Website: lowes
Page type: billing-address
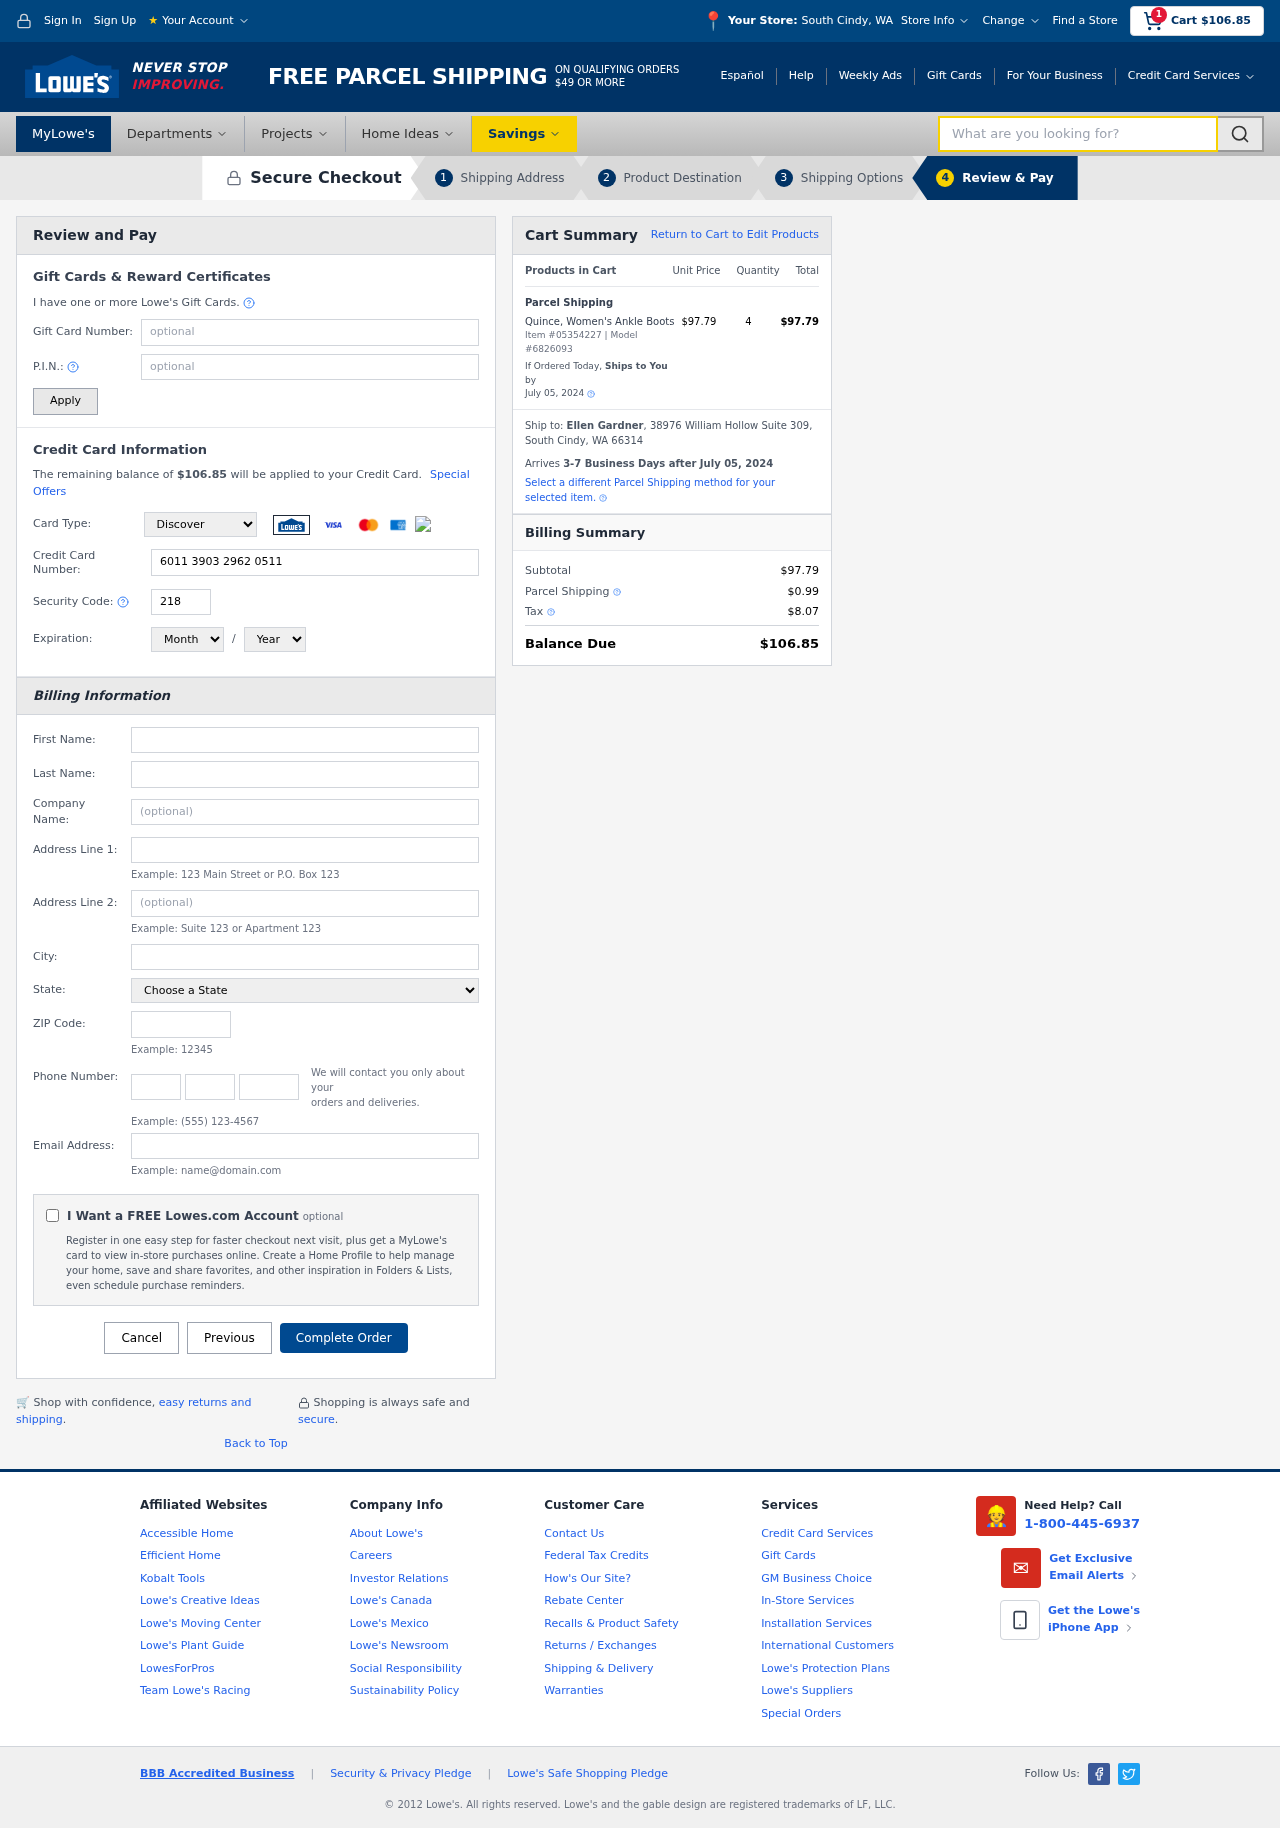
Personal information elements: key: PII_CARD_CVV
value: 218
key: PII_CARD_EXPIRY_MONTH
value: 06
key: PII_CARD_EXPIRY_YEAR
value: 26
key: PII_CARD_NUMBER
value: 6011 3903 2962 0511
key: PII_CARD_TYPE
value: Discover
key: PII_CITY
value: South Cindy
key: PII_CITY_STATE
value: South Cindy, WA
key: PII_EMAIL
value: egardner@yahoo.com
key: PII_FIRSTNAME
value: Ellen
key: PII_FULLNAME
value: Ellen Gardner
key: PII_LASTNAME
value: Gardner
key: PII_PHONE_AREA
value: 712
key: PII_PHONE_PREFIX
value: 698
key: PII_PHONE_SUFFIX
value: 5094
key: PII_POSTCODE
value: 66314
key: PII_STATE
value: Washington
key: PII_STREET
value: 38976 William Hollow Suite 309
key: PII_STREET2
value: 04330 Patrick Springs Suite 663
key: PII_CITY_STATE_ZIP
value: South Cindy, WA 66314
Product elements: key: PRODUCT1_NAME
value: Quince, Women's Ankle Boots
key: PRODUCT1_PRICE
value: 97.79
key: PRODUCT1_QUANTITY
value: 4
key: PRODUCT_ITEM_NUMBER
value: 05354227
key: PRODUCT_MODEL_NUMBER
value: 6826093
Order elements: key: ORDER_SUBTOTAL
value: $106.85
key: ORDER_TOTAL
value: $106.85
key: ORDER_SHIPPING_DATE
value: July 05, 2024
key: ORDER_SUBTOTAL
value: $97.79
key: ORDER_DELIVERY_DATE
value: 3-7 Business Days after July 05, 2024
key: ORDER_SHIPPING_DATE2
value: July 05, 2024
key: ORDER_SUBTOTAL2
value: $97.79
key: ORDER_SHIPPING_COST
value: $0.99
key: ORDER_TAX
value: $8.07
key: ORDER_TOTAL2
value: $106.85
Search elements: key: HEADER_SEARCH
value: What are you looking for?